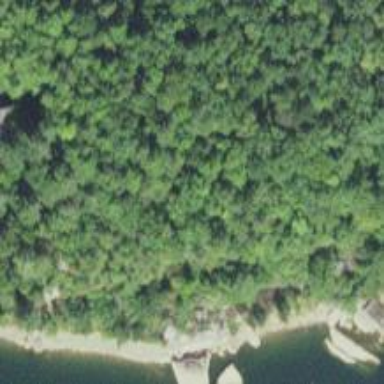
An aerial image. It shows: Crag climbing spot located at natural cliff.